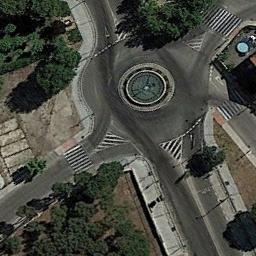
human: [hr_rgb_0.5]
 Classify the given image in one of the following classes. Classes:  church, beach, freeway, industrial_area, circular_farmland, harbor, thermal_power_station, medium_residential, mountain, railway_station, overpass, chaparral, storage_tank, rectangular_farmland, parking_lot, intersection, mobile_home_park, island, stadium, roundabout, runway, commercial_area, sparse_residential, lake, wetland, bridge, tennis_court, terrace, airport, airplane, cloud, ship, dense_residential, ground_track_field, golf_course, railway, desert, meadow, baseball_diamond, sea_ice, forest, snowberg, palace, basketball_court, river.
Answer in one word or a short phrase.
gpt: roundabout